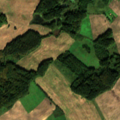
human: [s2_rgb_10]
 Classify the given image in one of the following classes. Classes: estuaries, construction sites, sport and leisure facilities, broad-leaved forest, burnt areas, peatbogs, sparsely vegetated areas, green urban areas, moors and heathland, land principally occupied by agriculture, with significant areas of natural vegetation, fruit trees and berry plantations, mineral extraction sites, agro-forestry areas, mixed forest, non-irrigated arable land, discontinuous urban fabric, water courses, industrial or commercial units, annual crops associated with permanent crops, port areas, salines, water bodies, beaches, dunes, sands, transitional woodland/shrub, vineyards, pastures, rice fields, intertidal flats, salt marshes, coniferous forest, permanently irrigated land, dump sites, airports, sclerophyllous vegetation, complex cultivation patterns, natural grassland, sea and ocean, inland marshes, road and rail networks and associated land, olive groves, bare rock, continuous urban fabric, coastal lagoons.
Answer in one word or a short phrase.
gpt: non-irrigated arable land, mixed forest